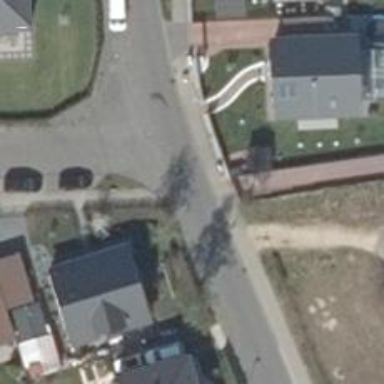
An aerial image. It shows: Sidewalk.